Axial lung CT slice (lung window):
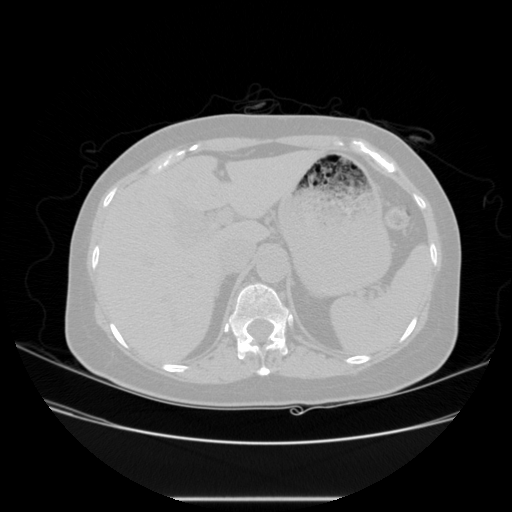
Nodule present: no